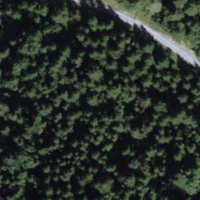
EUNIS habitat code: 43
Species observed at this site:
Rubus saxatilis